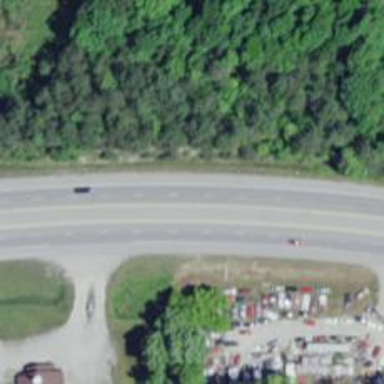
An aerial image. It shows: Trunk highway.